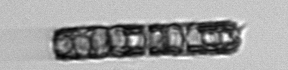
Label: Paralia_sulcata